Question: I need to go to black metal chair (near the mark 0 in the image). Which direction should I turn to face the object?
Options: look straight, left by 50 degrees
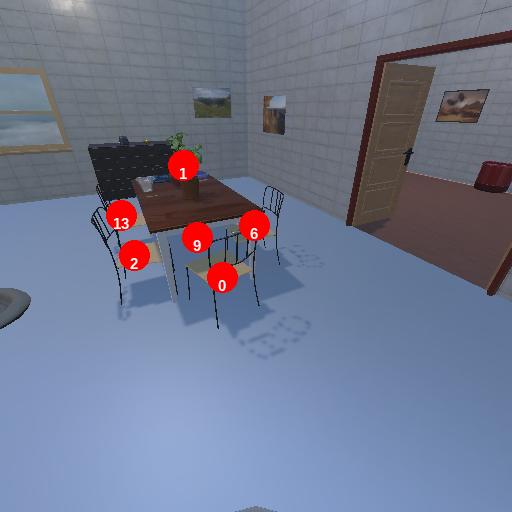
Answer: look straight